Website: home-depot
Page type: customer-info-address
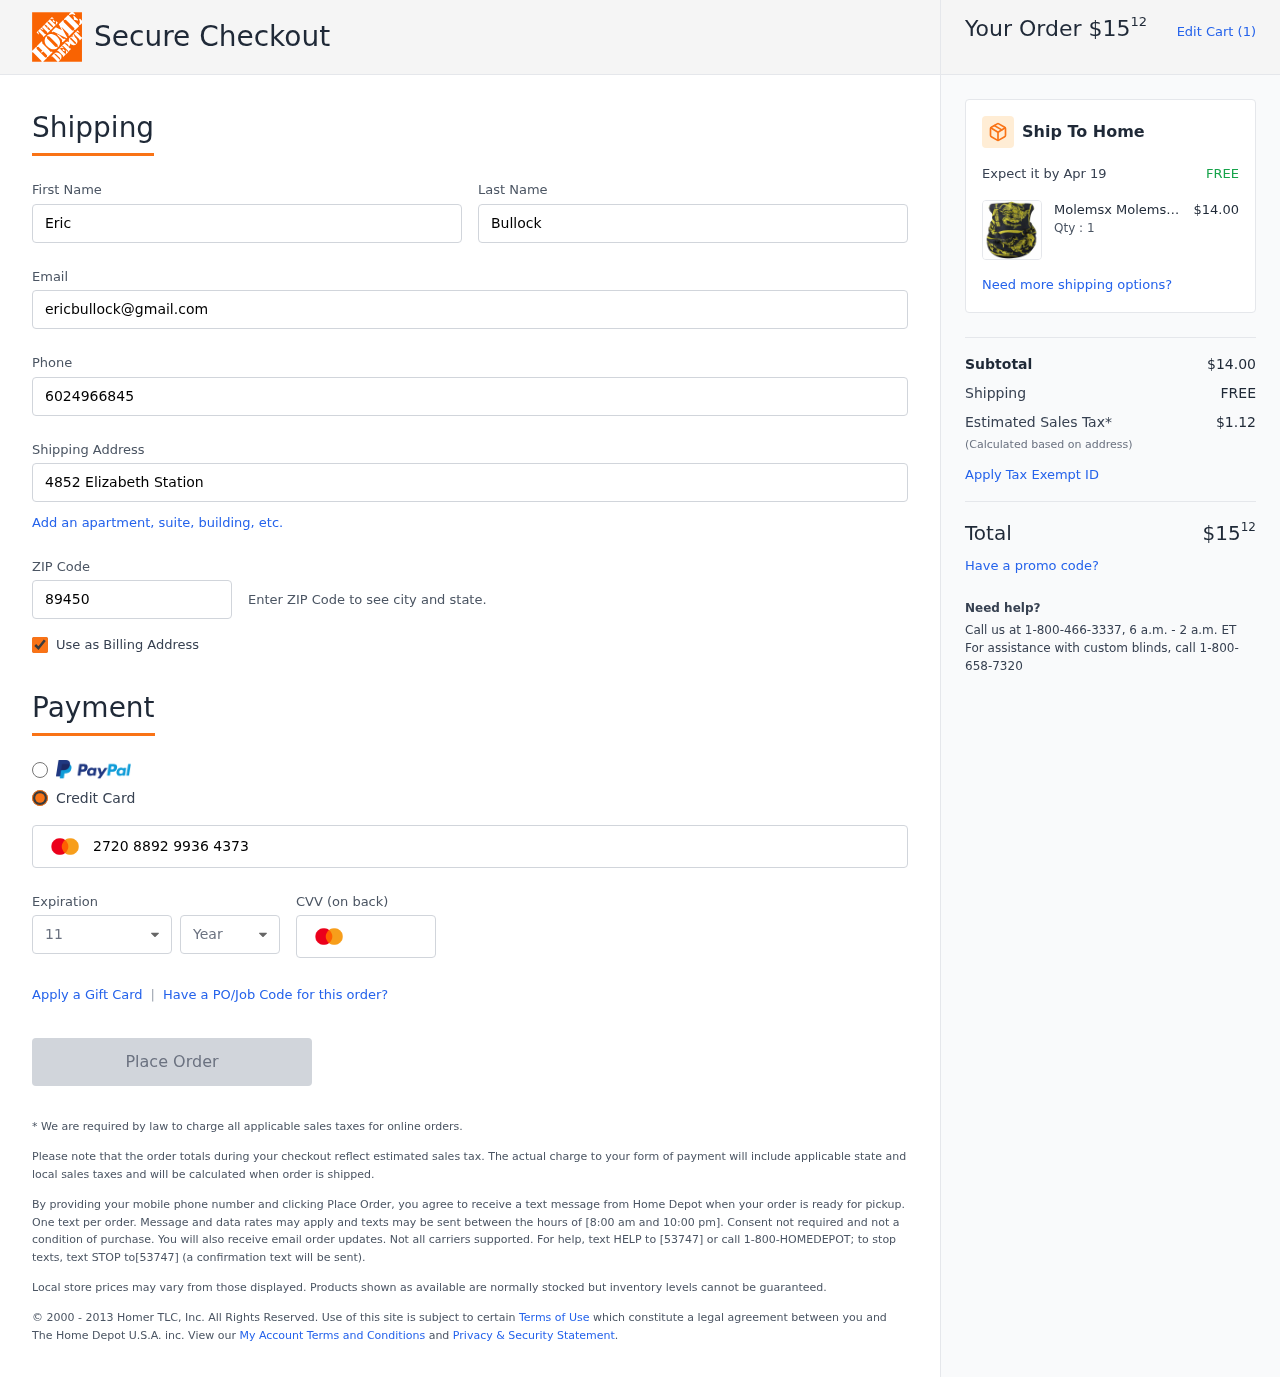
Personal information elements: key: PII_CARD_CVV
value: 855
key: PII_CARD_EXPIRY_MONTH
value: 11
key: PII_CARD_EXPIRY_YEAR
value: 28
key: PII_CARD_NUMBER
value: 2720 8892 9936 4373
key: PII_EMAIL
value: ericbullock@gmail.com
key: PII_FIRSTNAME
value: Eric
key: PII_LASTNAME
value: Bullock
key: PII_PHONE
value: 6024966845
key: PII_POSTCODE
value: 89450
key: PII_STREET
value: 4852 Elizabeth Station
Product elements: key: PRODUCT1_BRAND
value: Molemsx
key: PRODUCT1_NAME
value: Molemsx Face Mask Bandanas for Men Women Neck Gaiter Summer Cooling Face Cover Face Dust Mask for Fi
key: PRODUCT1_NAME
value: Molemsx Face Mask Ba...
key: PRODUCT1_PRICE
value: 14
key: PRODUCT1_QUANTITY
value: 1
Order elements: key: ORDER_TOTAL
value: $1512
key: ORDER_NUM_ITEMS
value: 1
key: ORDER_DELIVERY_DATE
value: Apr 19
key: ORDER_SUBTOTAL
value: $14.00
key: ORDER_SHIPPING_COST
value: FREE
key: ORDER_TAX
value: $1.12